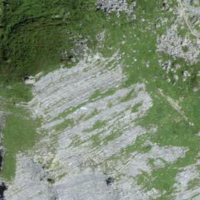
EUNIS habitat code: 26
Species observed at this site:
Gentiana verna